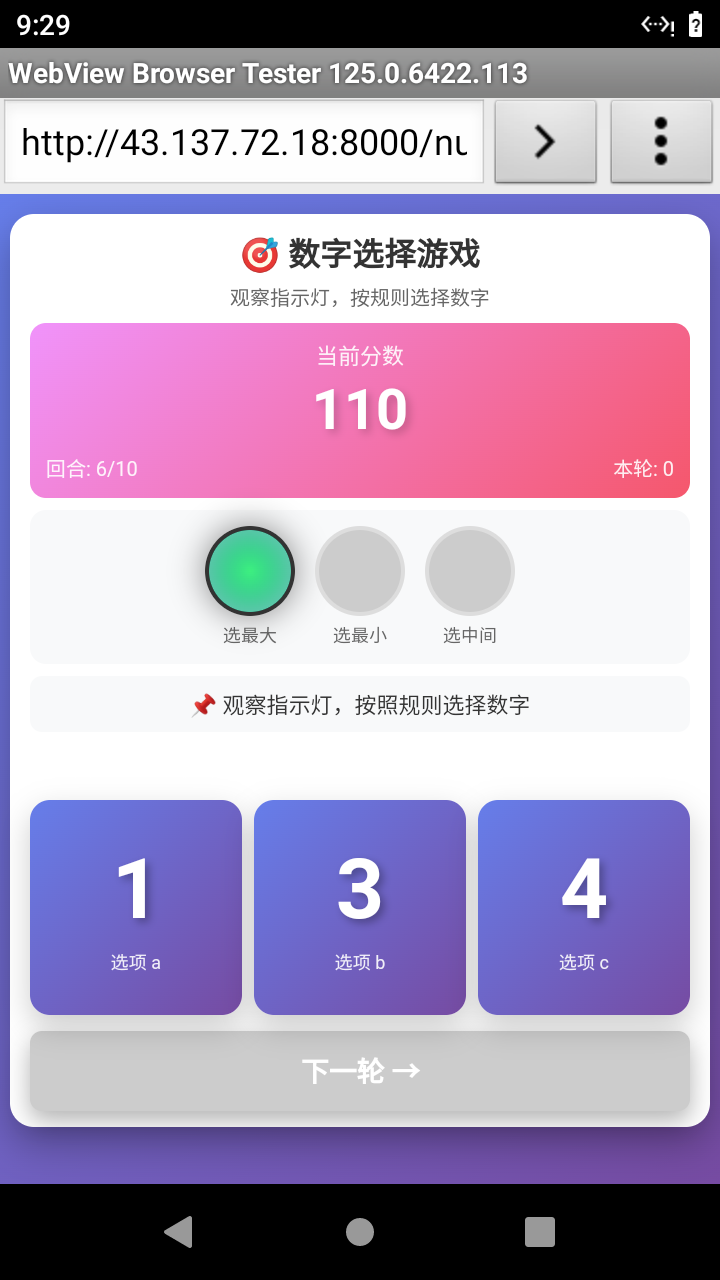

Select the correct number based on the traffic light color.
Answer: 2